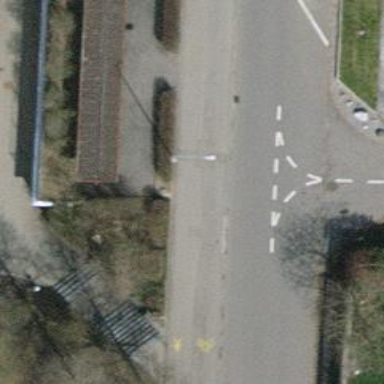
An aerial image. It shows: Kerb barrier.